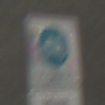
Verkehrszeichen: BeginnFahrradstrasse
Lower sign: PersonengruppenFrei2
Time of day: MorningAfternoon
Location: Outdoor (Suburban)
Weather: Clear
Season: NotSpecified
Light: Natural